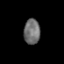
Tissue: prostate
Cell type: T cells
Senescence score: 0.2713
Nuclear area (px): 400
Mean DAPI intensity: 111.32